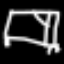
Label: bed